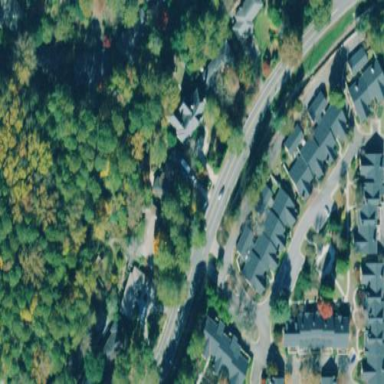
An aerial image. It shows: Residential area.